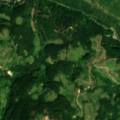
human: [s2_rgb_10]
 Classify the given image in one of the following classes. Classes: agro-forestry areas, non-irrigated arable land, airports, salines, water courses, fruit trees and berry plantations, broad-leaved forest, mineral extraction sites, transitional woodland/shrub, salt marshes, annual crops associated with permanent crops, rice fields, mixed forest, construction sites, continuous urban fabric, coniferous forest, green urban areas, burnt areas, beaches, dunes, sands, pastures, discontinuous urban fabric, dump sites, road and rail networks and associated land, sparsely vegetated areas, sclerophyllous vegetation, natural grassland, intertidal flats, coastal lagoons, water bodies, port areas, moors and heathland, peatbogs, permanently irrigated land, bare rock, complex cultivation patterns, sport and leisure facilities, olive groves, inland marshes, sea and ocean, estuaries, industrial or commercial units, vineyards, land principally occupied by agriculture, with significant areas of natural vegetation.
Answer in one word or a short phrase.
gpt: pastures, land principally occupied by agriculture, with significant areas of natural vegetation, broad-leaved forest, transitional woodland/shrub